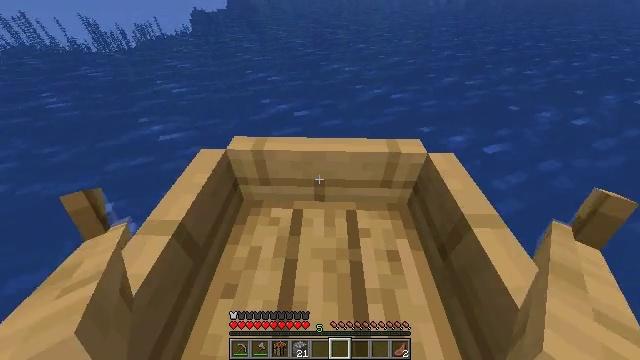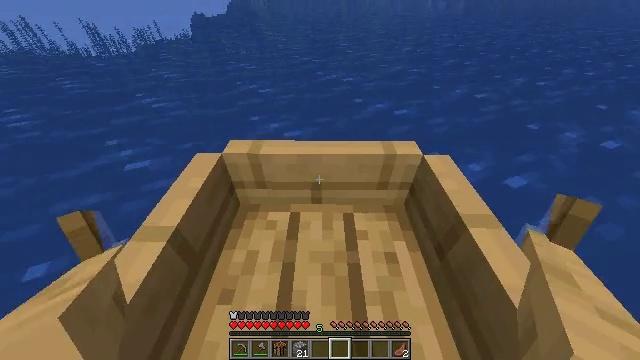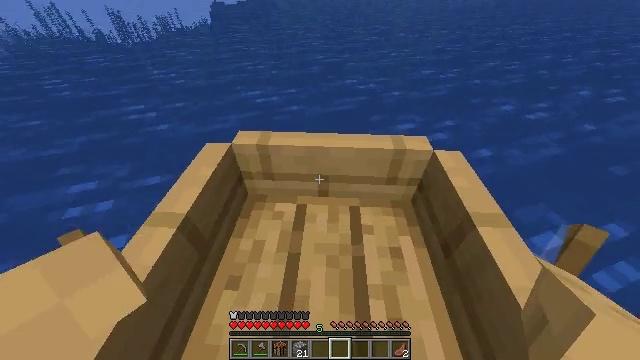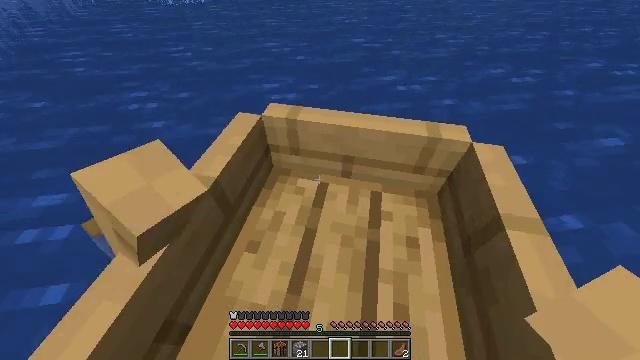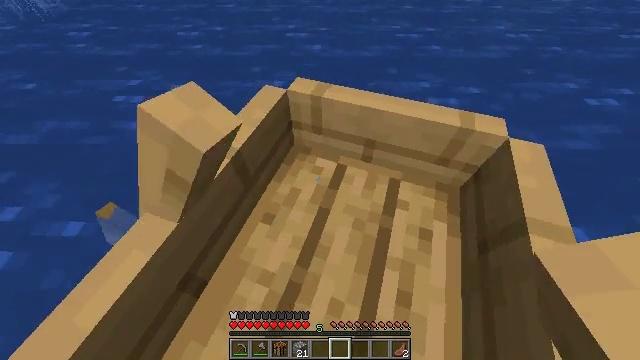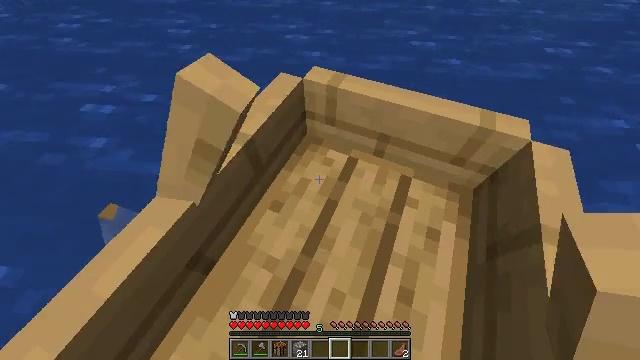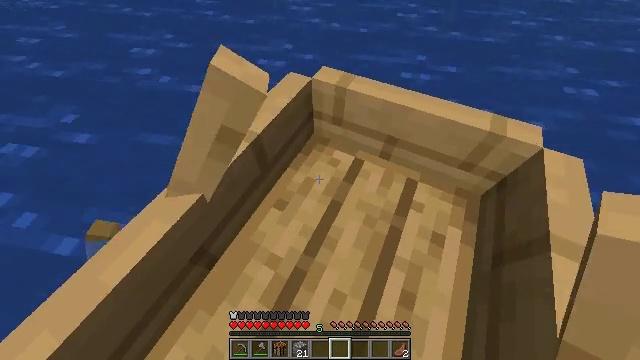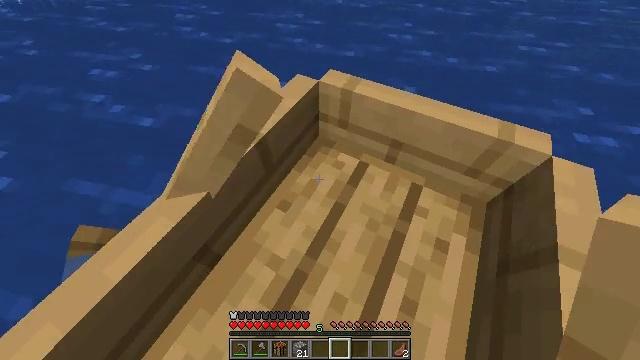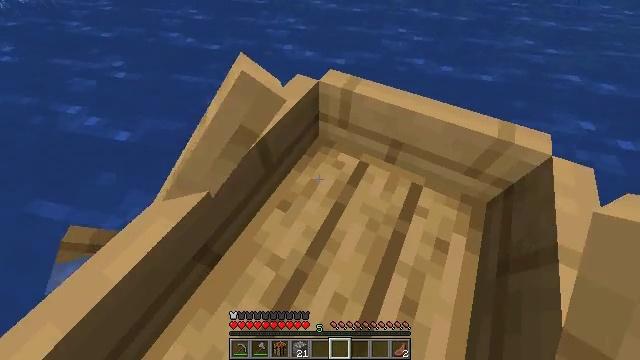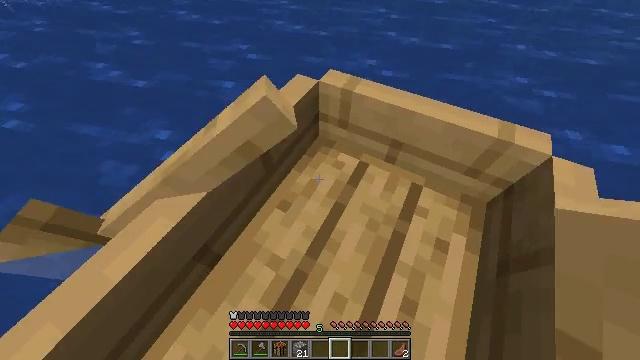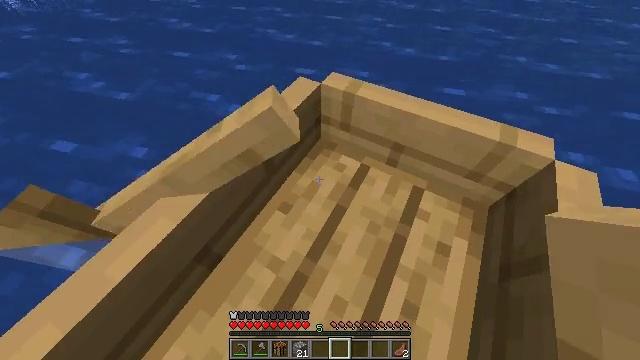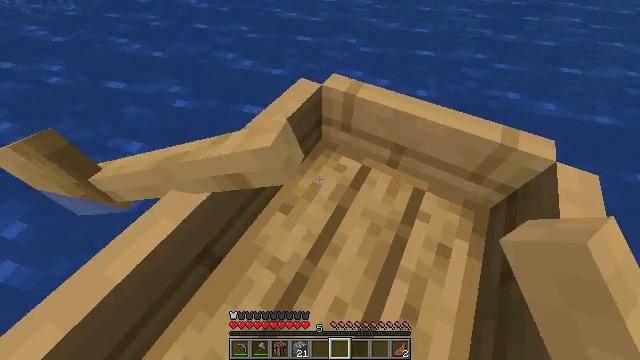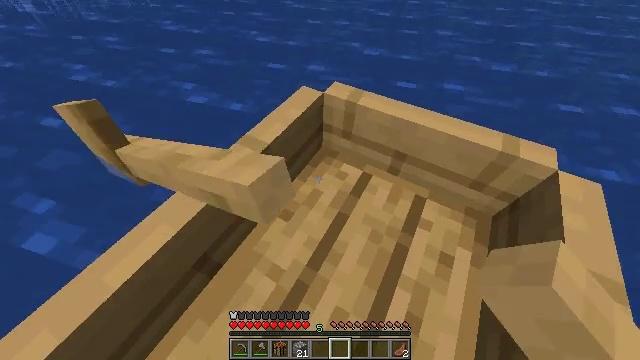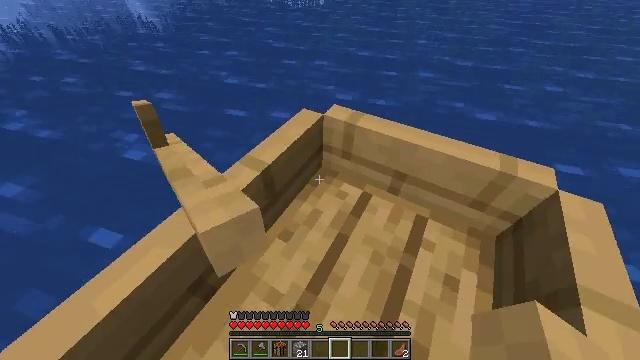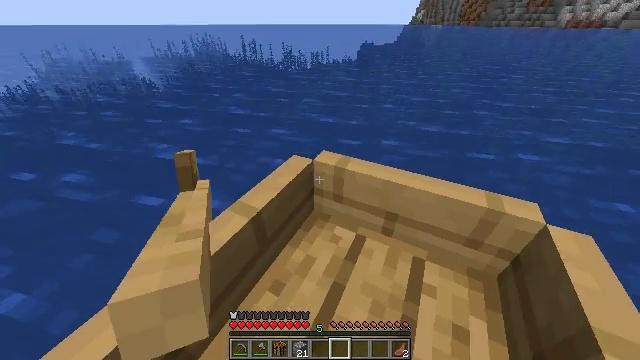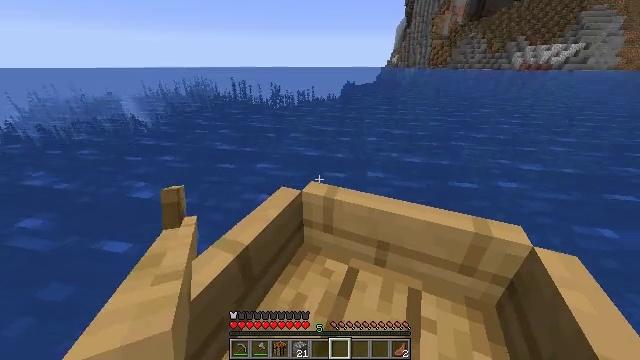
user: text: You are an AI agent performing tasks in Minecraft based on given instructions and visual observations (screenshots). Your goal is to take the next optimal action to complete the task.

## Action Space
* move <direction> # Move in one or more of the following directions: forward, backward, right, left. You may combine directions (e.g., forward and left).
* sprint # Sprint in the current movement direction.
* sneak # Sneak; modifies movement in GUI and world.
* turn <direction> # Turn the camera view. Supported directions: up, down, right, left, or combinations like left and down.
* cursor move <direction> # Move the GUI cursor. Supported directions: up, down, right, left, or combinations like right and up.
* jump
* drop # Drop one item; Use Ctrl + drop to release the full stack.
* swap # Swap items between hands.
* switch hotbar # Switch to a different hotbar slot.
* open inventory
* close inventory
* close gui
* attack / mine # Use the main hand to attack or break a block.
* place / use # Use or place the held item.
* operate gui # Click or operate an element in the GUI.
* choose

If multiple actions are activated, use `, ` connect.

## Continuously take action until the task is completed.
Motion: motion action
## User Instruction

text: Harvest kelp plant in the water.
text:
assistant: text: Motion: move forward, sprint, turn right
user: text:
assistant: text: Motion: move forward, sprint, turn left and down
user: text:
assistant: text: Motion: move forward, sprint, turn left and down
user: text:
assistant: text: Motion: move forward, turn left and down
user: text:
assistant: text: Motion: move forward, turn left and down
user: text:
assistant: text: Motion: move forward, turn left
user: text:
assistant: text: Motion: move forward, turn left
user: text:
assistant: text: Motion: move forward
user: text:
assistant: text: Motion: move forward
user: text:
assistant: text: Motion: move forward
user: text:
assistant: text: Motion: move forward
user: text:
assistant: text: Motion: move forward, turn up
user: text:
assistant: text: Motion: move forward, turn up
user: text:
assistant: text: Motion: move forward and move left, turn right and up
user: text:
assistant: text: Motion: move forward and move left, turn right and up
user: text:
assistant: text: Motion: move forward and move left, turn up
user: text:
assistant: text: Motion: move forward and move left
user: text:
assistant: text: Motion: move forward
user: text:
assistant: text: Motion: move forward
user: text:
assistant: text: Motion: move forward, turn right
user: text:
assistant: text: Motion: move forward
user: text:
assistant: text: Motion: move forward
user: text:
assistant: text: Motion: move forward
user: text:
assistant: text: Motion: move forward
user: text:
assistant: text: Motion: move forward, turn right
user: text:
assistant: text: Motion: move forward and move right, turn right
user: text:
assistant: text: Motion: move forward and move right
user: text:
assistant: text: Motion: move forward and move right
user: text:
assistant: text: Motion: move forward
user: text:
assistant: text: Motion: move forward